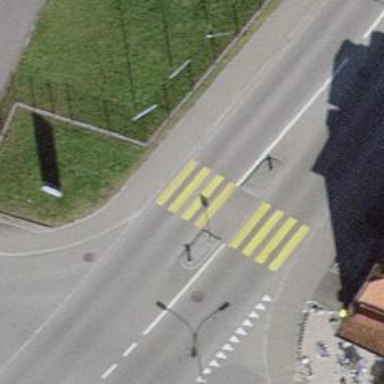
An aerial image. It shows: Uncontrolled zebra crossing with pedestrian island.